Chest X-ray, AP view. Patient: 25 years old, sex M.
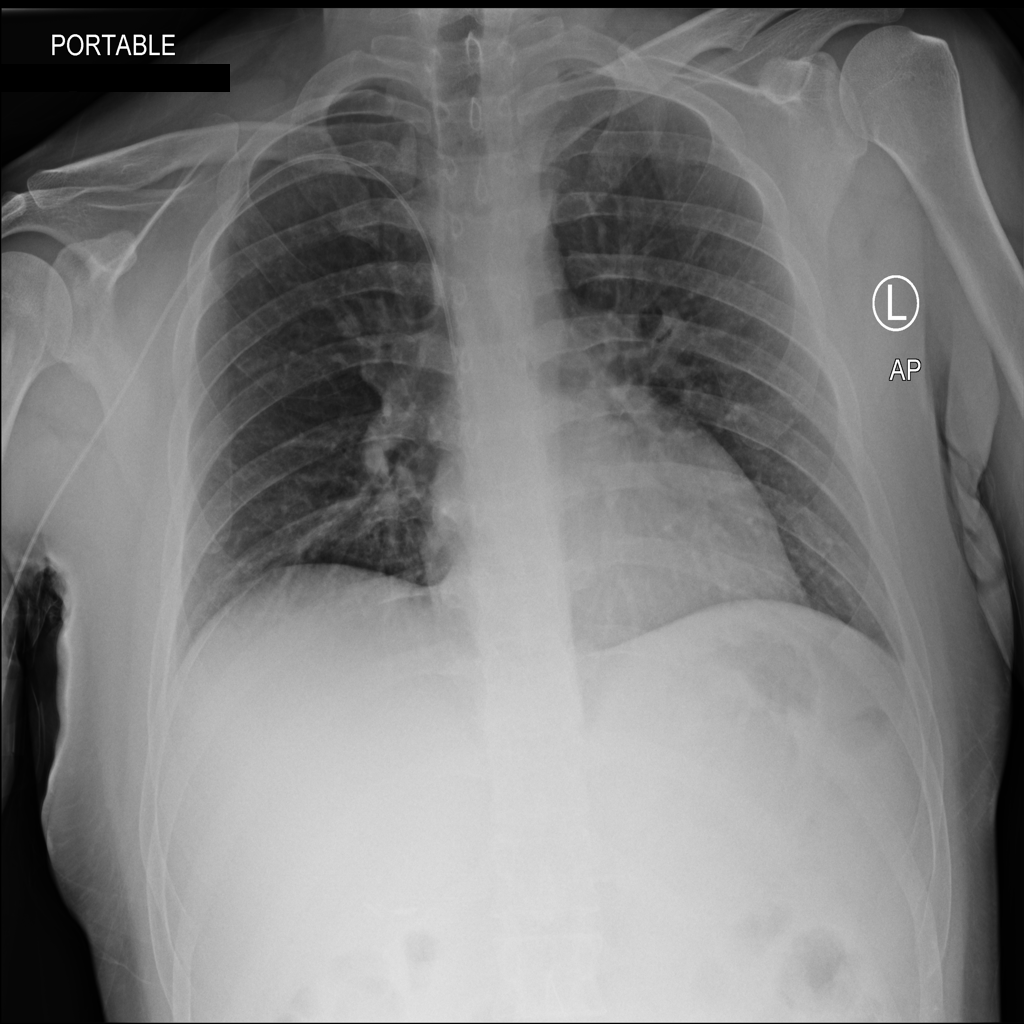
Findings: No Finding